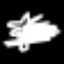
Label: palm tree